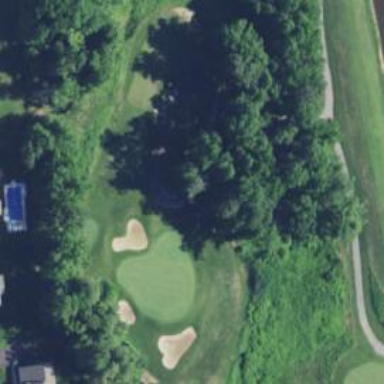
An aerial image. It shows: Path for both roads and golfers.